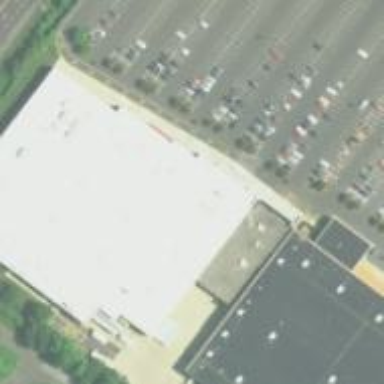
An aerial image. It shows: Department store building.